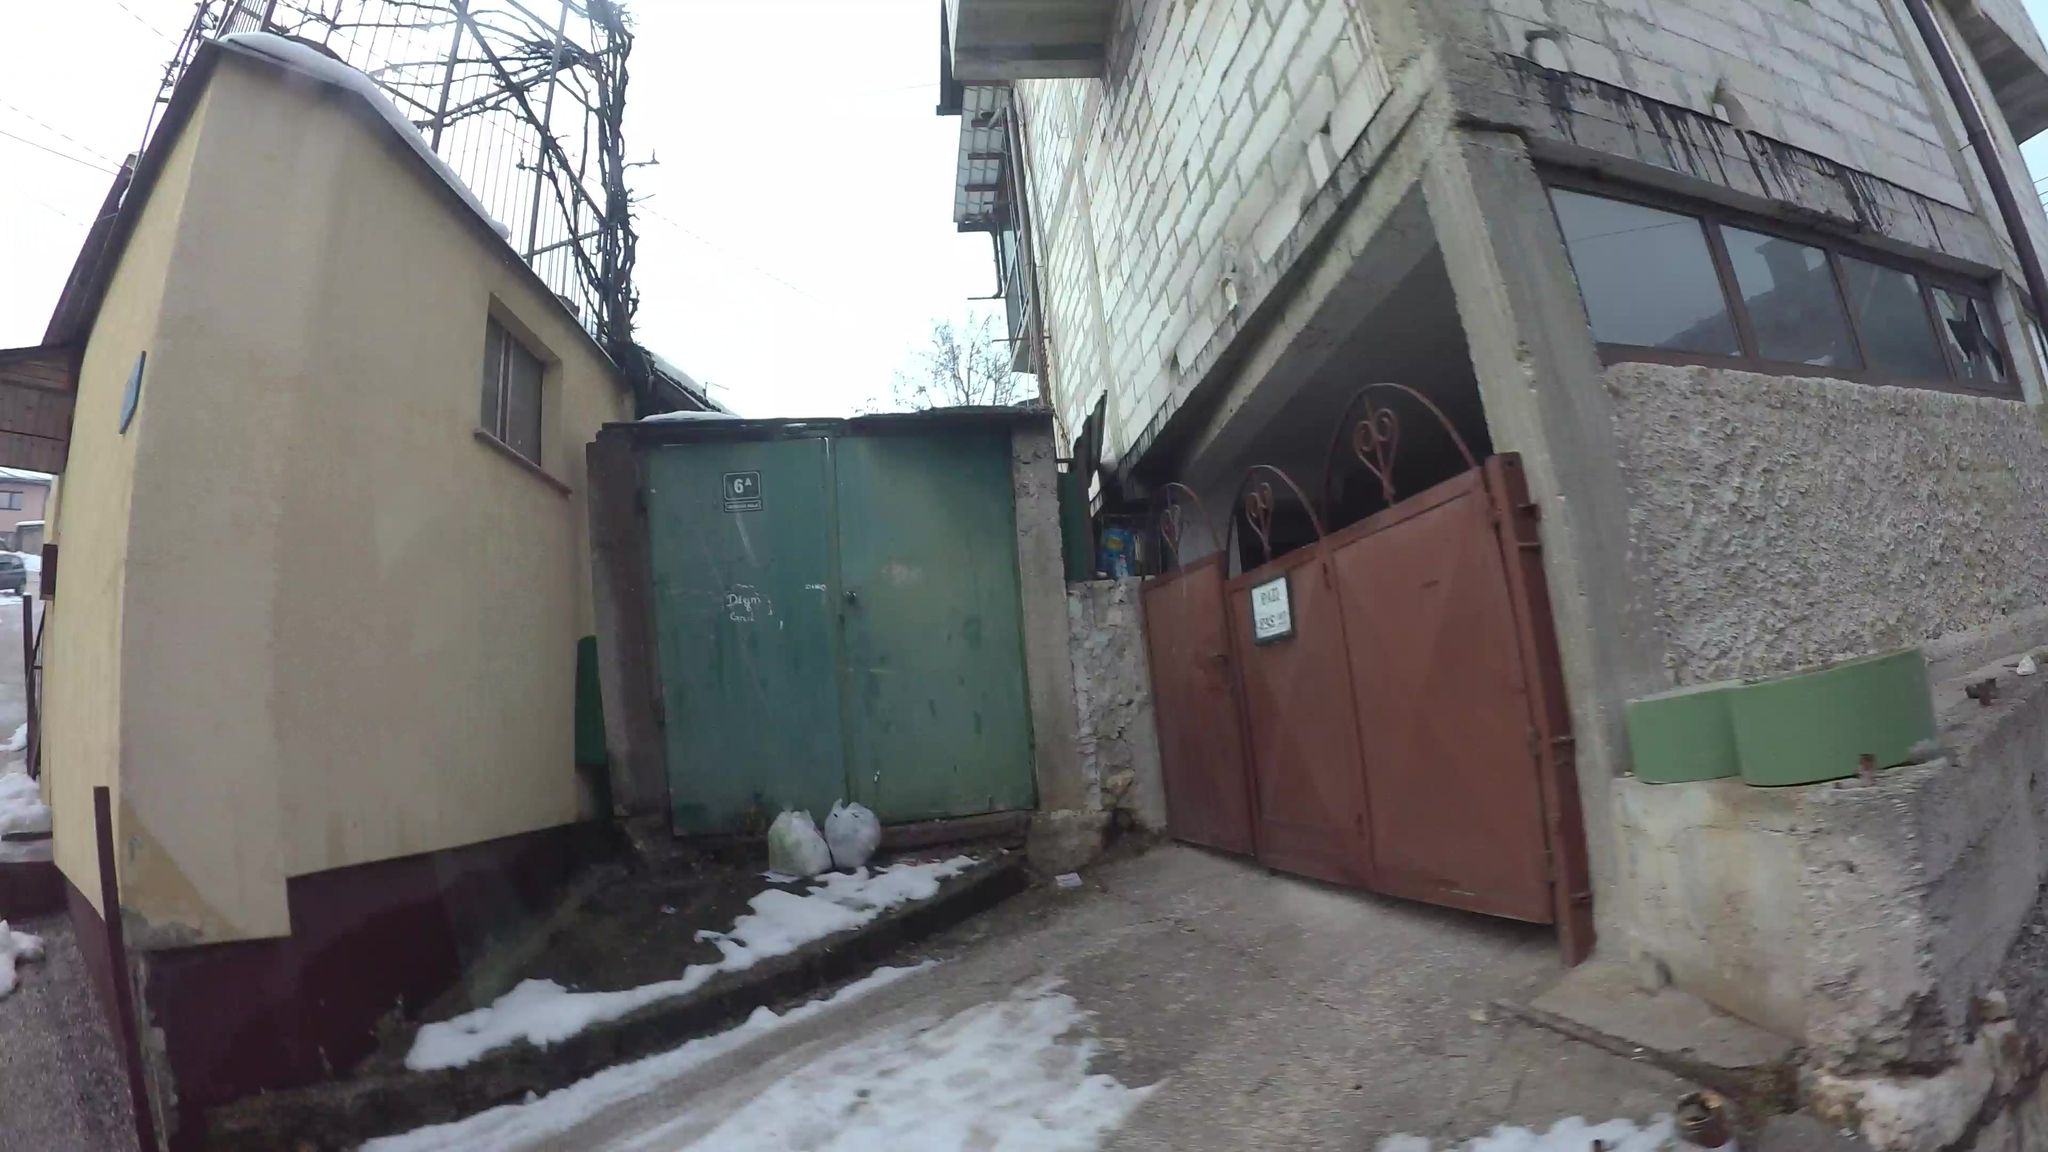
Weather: snowy
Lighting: day
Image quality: good
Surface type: walking surface
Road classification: steps, living_street
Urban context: urban centre
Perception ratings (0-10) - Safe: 0.71, Lively: 1.96, Beautiful: 0.81, Boring: 6.6, Depressing: 5.9, Wealthy: 2